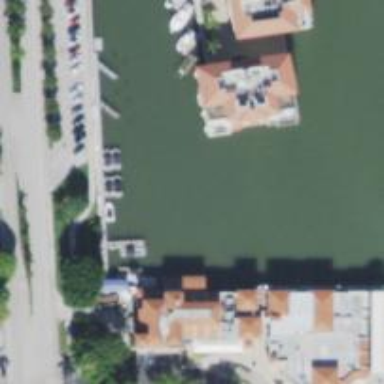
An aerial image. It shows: Marina on leisure land.